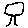
Label: tree